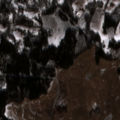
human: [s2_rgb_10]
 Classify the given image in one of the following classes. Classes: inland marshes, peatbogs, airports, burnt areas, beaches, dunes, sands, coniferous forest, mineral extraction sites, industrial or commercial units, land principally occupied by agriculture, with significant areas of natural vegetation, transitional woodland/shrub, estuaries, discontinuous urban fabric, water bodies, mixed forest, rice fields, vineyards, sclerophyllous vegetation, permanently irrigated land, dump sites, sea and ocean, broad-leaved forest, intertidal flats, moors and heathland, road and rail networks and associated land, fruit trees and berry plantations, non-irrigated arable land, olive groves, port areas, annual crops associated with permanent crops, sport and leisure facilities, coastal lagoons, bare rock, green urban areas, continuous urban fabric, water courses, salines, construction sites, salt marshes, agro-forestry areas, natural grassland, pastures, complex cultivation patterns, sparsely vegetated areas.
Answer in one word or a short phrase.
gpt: pastures, complex cultivation patterns, land principally occupied by agriculture, with significant areas of natural vegetation, coniferous forest, mixed forest